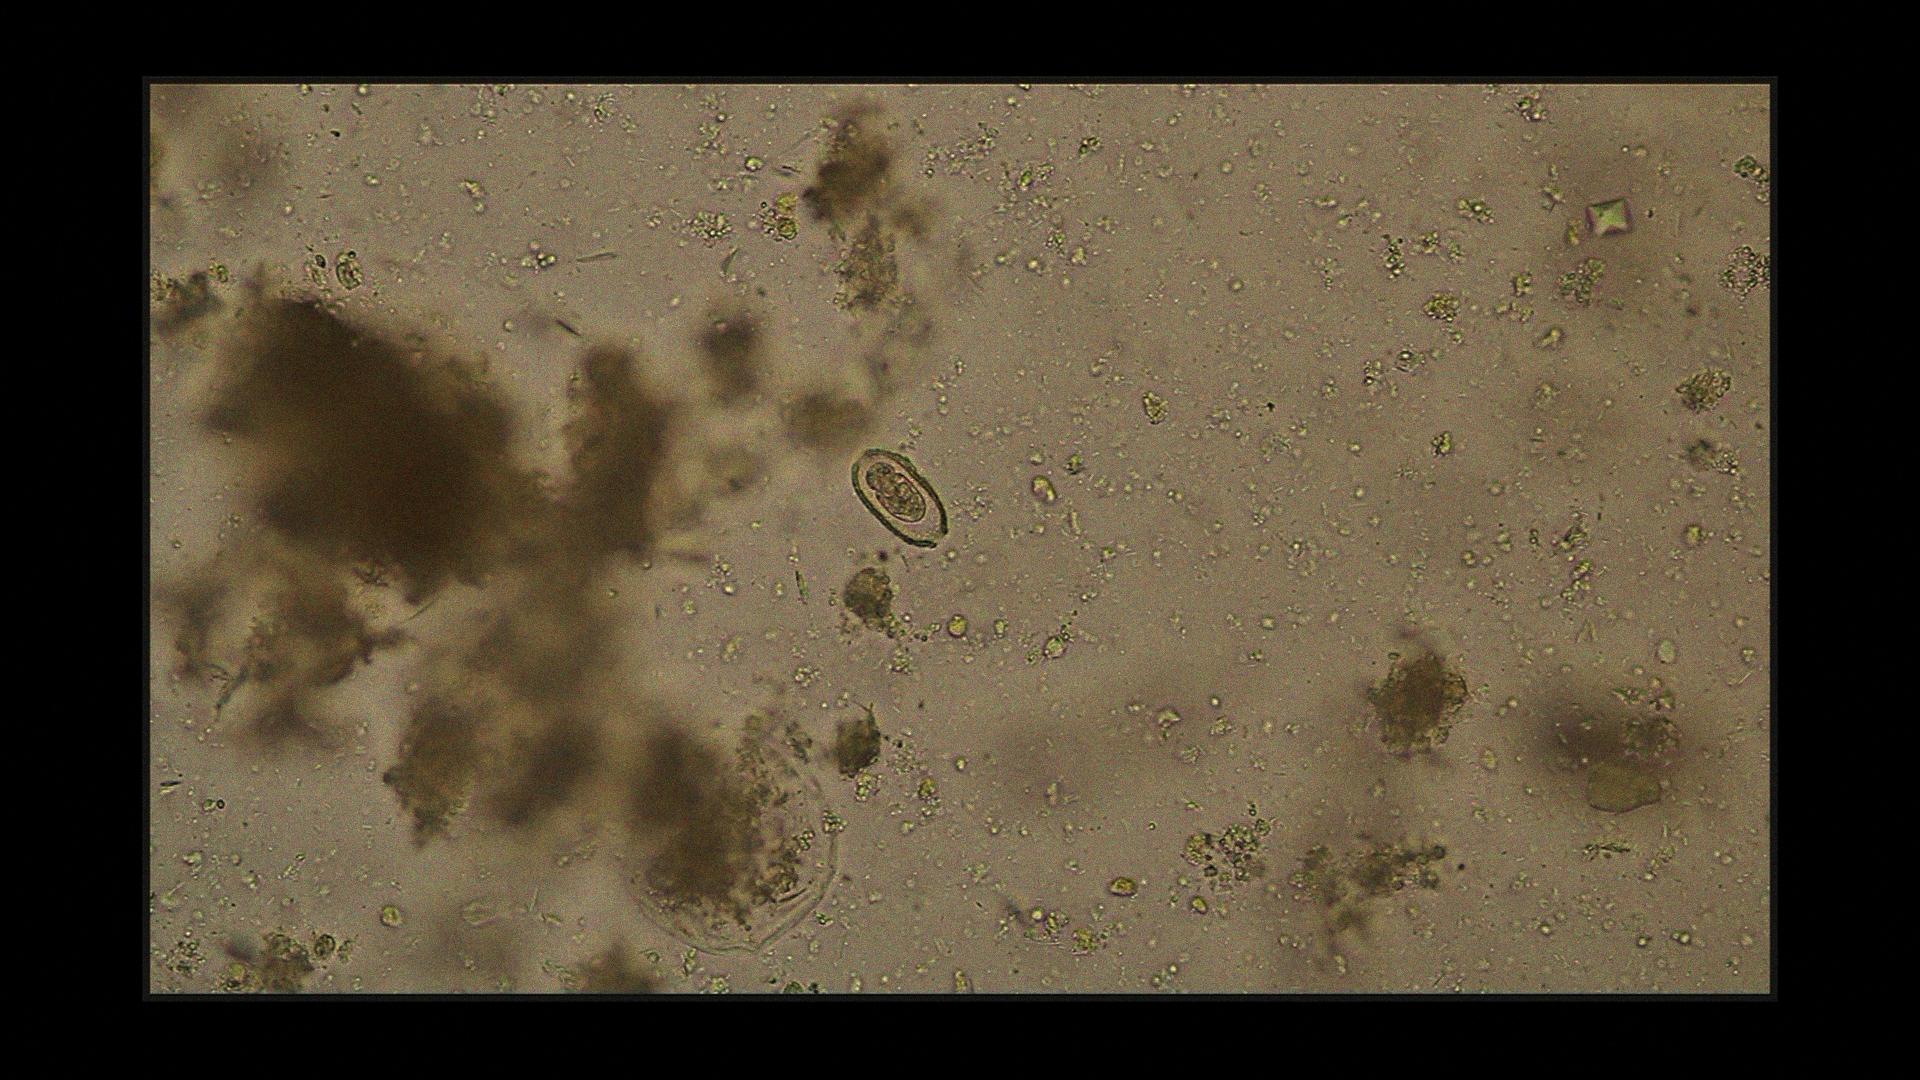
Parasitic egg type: Capillaria philippinensis